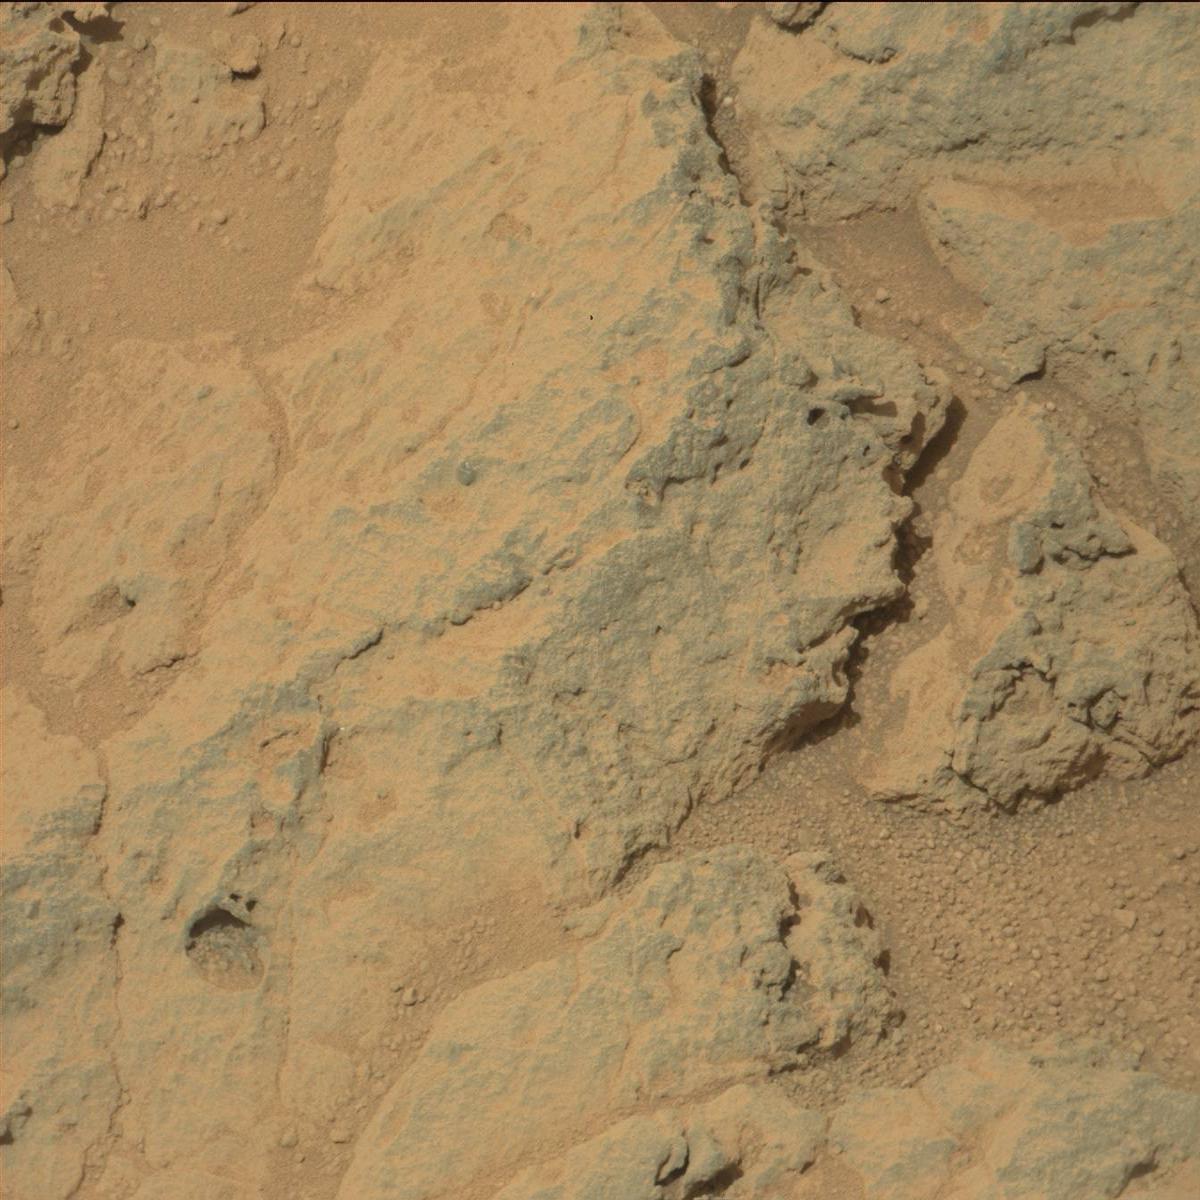
Terrain classes present: Bedrock, Sand / Soil